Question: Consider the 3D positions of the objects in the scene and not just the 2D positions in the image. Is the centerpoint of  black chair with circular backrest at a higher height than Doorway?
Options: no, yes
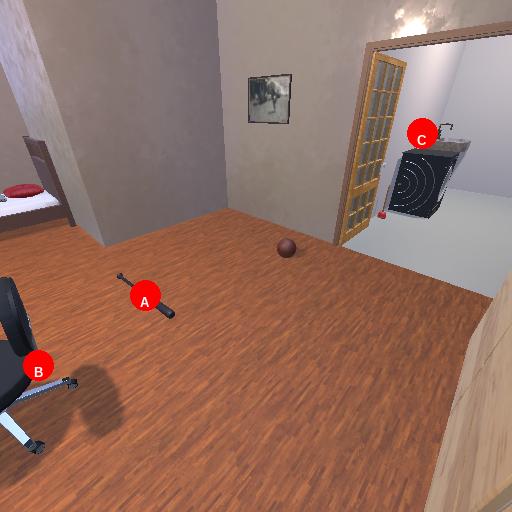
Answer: no